Question: ### Screenshot of Excel Columns

I am trying to write a conditional IF statement based on the day of the week.
- Column A has the date.- Column AK has a weekend value.- Column AL has a weekday value.
I need the correct value (depending on day of week) to flow into column AT. The code I came up with isn't working. All that's showing up in AT is the AK value. I'm pretty new to VBA, I'm definitely missing something. Thanks in advance for any help.
'''
Sub Weekday()
For i = 2 To Cells(Rows.Count, "A").End(xlUp).Row
If Range("A" & i) = "=Weekday" Then 'This line of code doesn't work
Range("AT" & i).Value = Range("AL" & i).Value 'This line of code works
Else
Range("AT" & i).Value = Range("AK" & i).Value 'This line of code works
End If
Next
End Sub
'''
UPDATE: the AK and AL values are both decimals, like 506.468 or 348.286
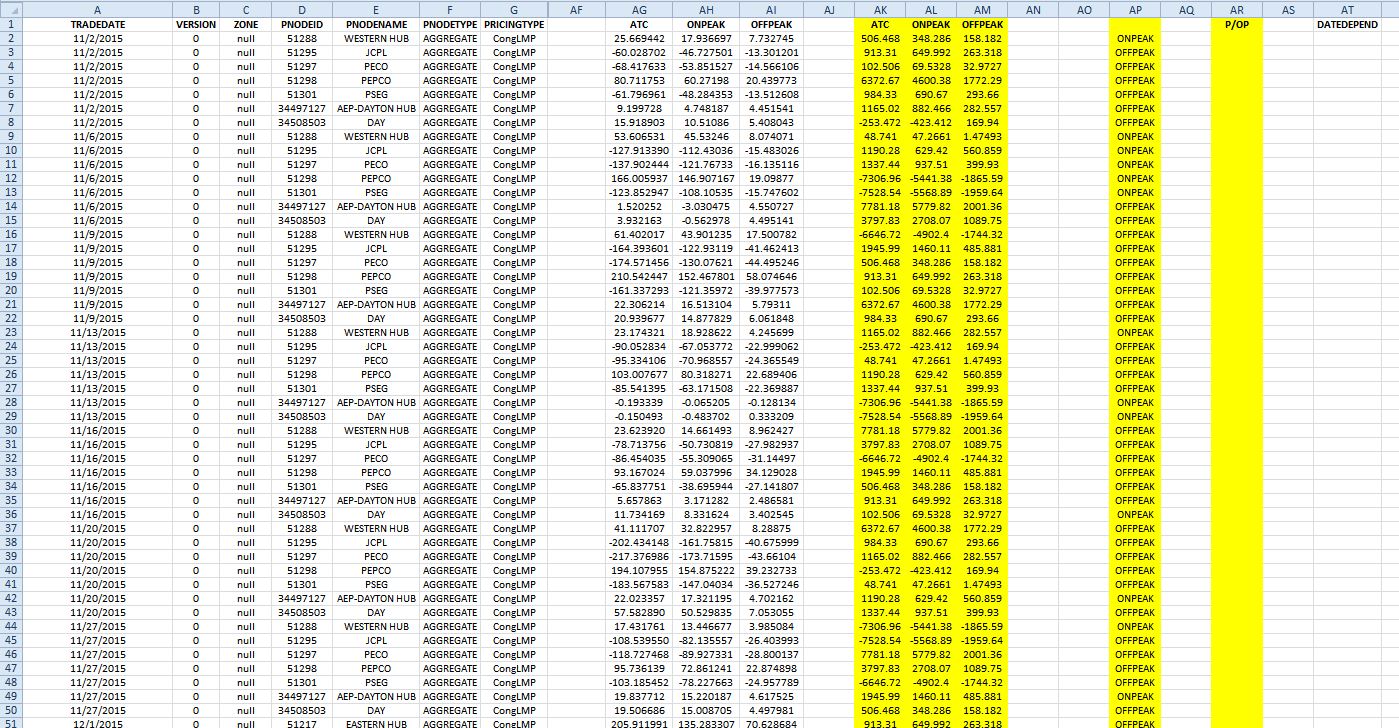
Answer: The VBA formula for returning the day of the week is slightly different than the worksheet formula. Try
'''
If Weekday(Range("A" & i).value, vbMonday) < 6 Then
'''
<URL>